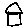
Label: house